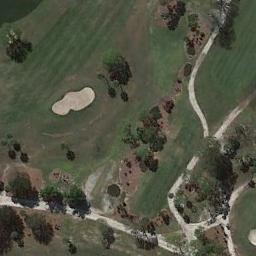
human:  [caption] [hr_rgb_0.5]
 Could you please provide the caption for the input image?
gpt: There are many trees in the golf course .

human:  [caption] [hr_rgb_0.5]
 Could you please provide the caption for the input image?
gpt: The golf course has some fairways, Roads, Barrier trees and a sandpit .

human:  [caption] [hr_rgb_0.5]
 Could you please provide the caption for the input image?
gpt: There are three large bunkers and two paths .

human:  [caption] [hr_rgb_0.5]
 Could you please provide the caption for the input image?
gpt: There are a few bunkers and a few paths on the large green lawn on the golf course and many trees .

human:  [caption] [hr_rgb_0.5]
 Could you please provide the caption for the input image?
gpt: There are some bare lawns and a bunker on the golf course .